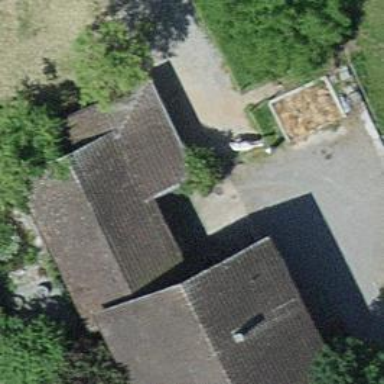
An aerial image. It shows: Building with gabled roof.